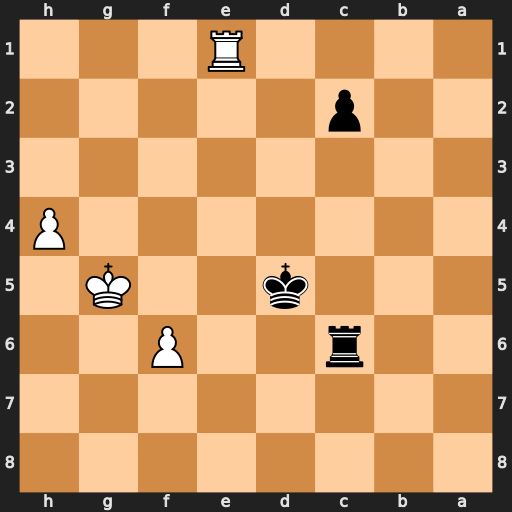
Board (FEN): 8/8/2r2P2/3k2K1/7P/8/2p5/4R3
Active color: b
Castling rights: -
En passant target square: -
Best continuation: c1=Q+ Rxc1 Rxc1